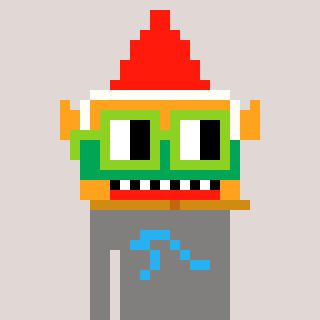
a pixel art character with square light green glasses, a gnome-shaped head and a bluegrey-colored body on a warm background